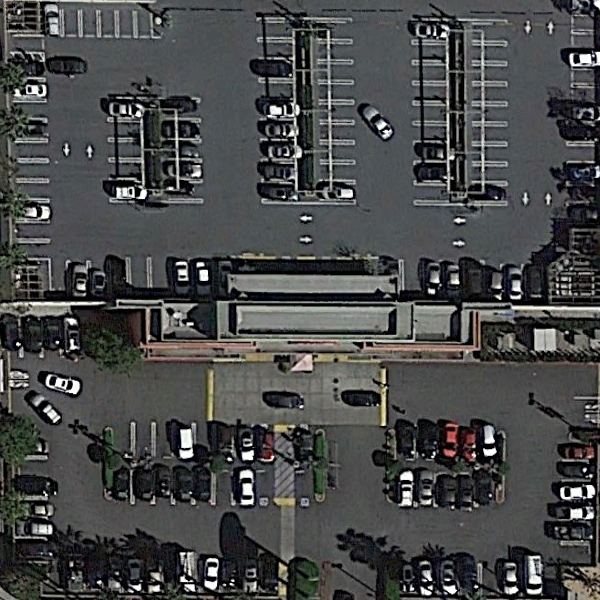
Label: Parking